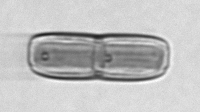
Label: Ephemera